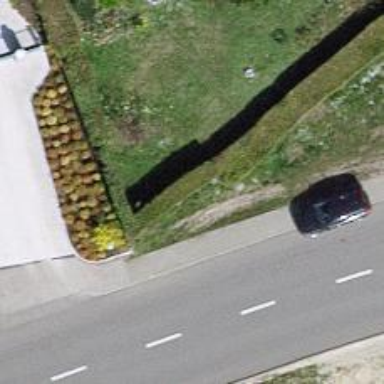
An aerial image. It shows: Bus stop along the road.